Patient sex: F
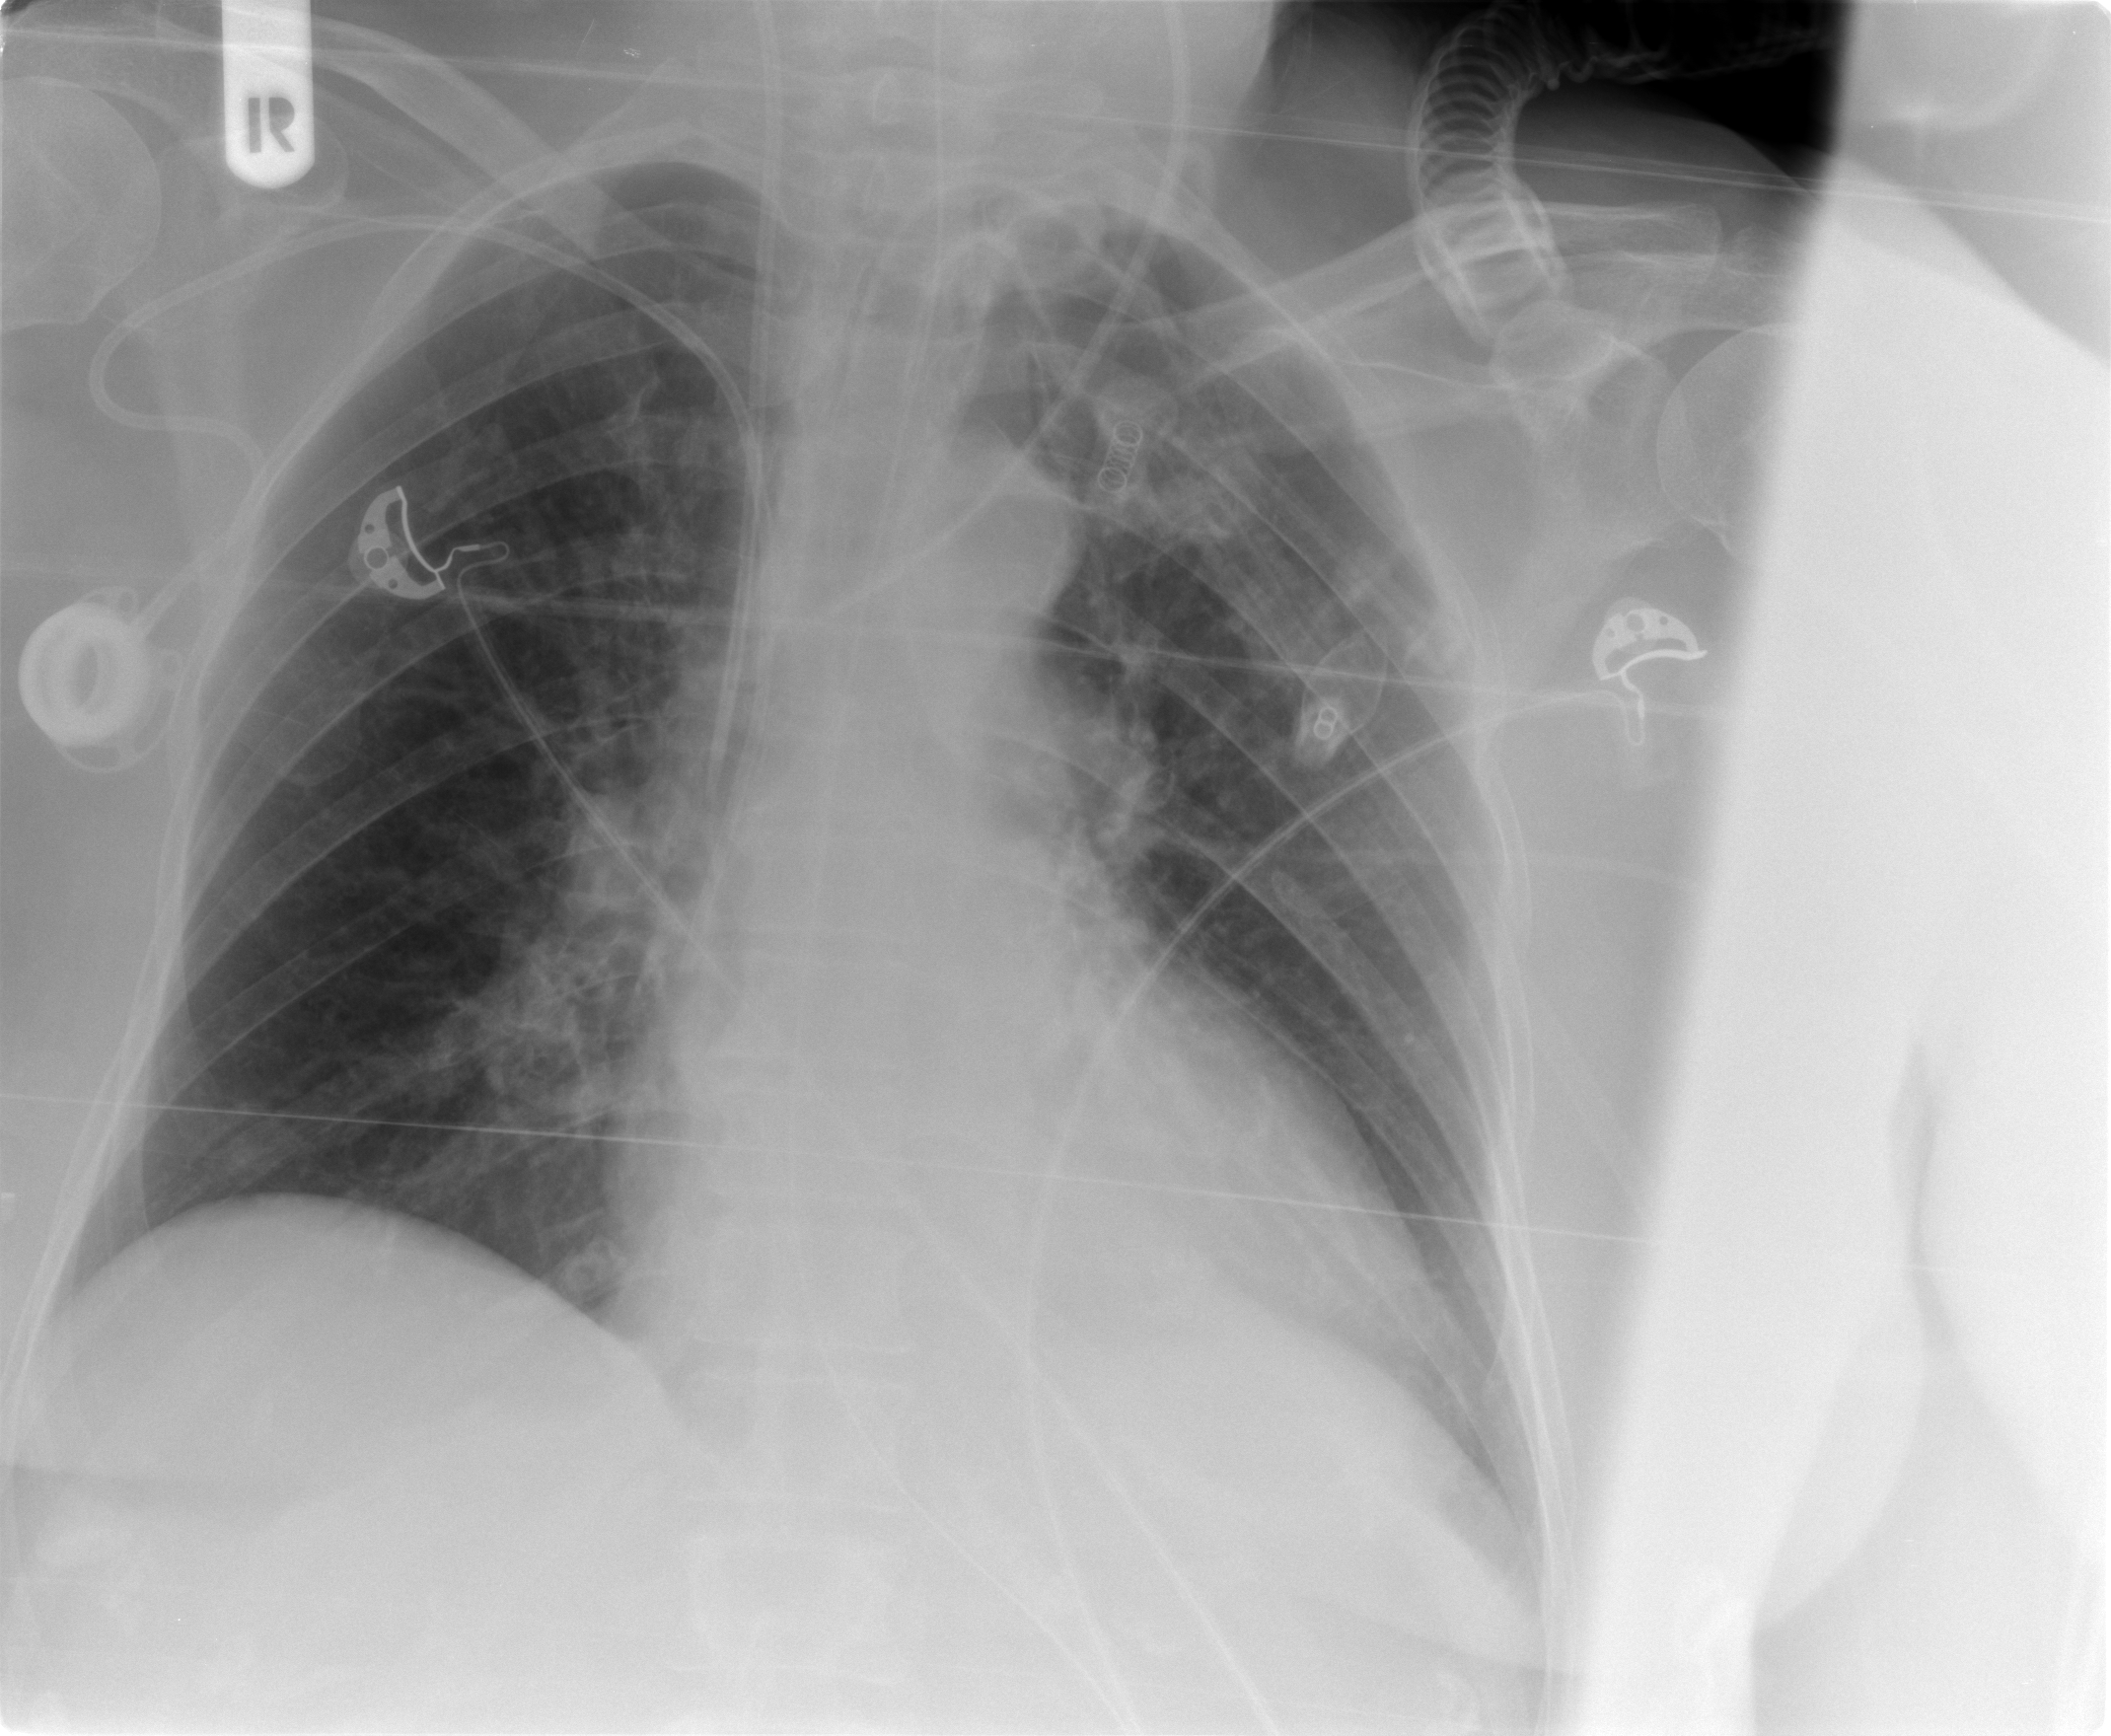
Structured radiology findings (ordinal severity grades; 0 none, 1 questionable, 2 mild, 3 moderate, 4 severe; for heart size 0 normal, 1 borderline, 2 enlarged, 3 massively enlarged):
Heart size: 1
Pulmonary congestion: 1
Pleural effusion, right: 0
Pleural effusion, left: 1
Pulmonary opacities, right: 0
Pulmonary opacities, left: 0
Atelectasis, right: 1
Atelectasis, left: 2